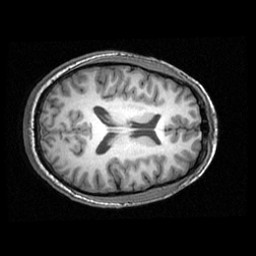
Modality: T1w
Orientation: axial
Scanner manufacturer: ge
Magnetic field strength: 3 T
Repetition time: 0.009036 s
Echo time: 0.00184 s